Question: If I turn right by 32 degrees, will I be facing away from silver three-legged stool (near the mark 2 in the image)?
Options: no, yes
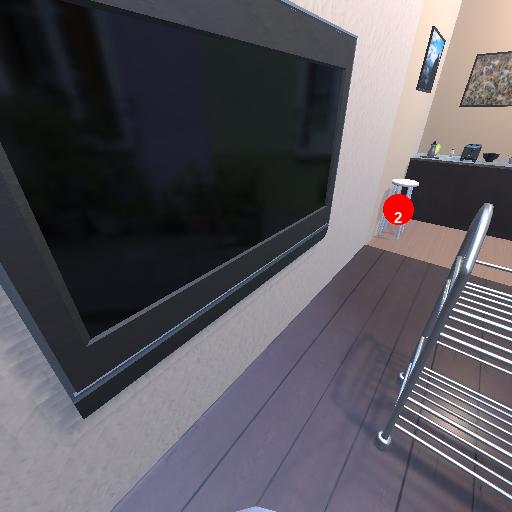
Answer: no